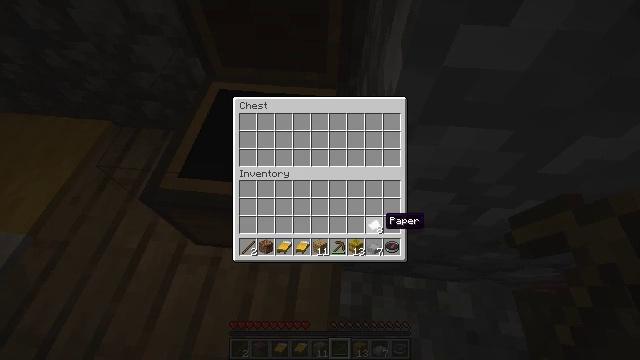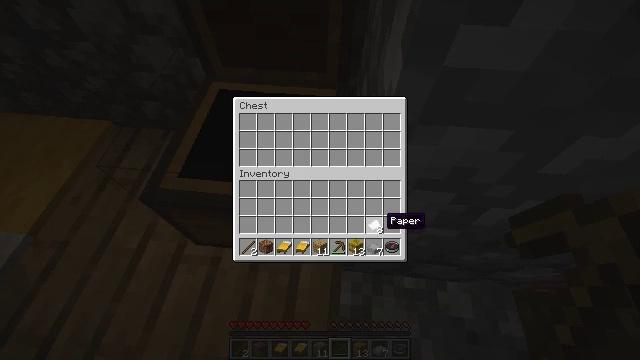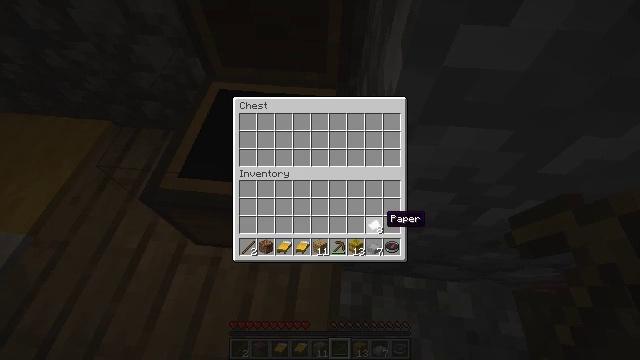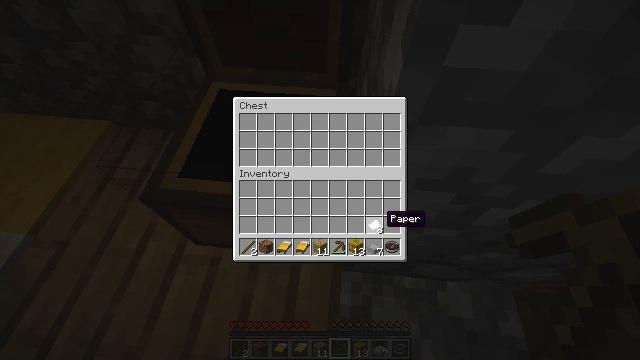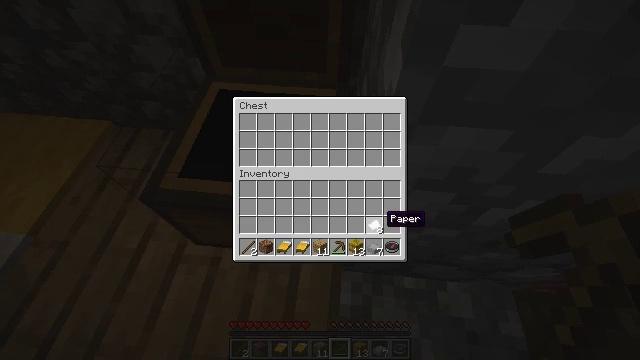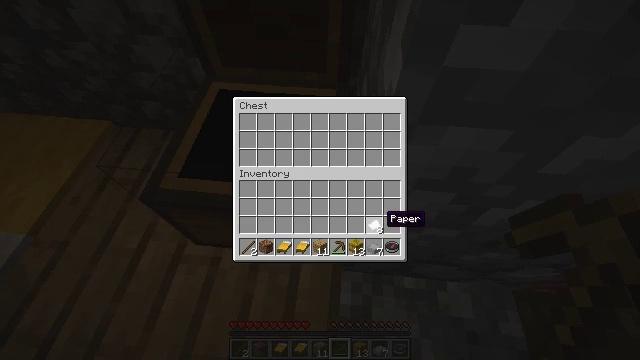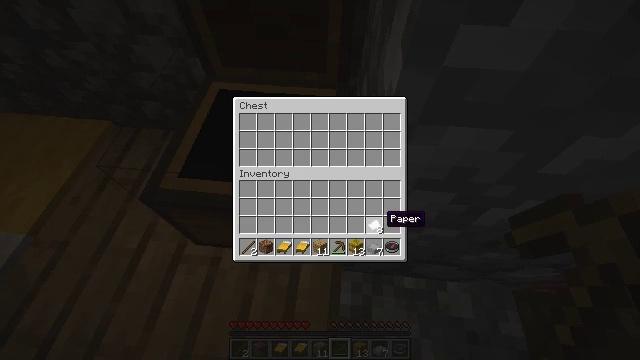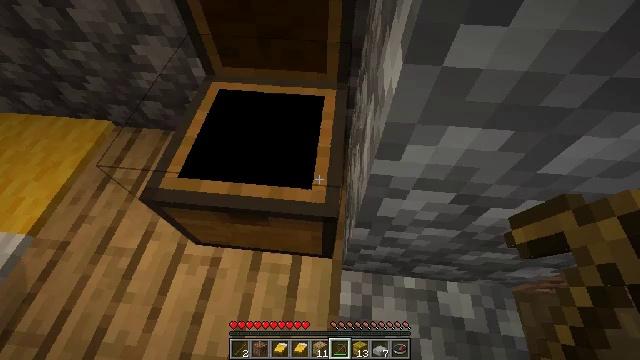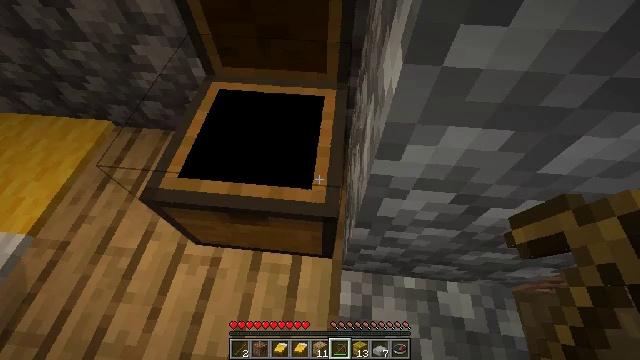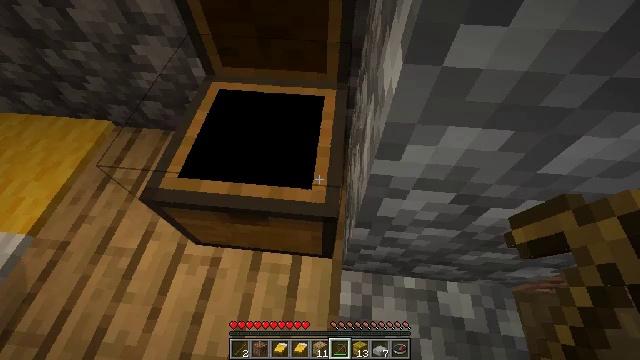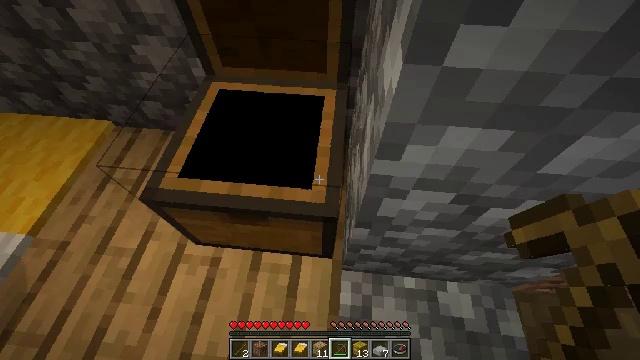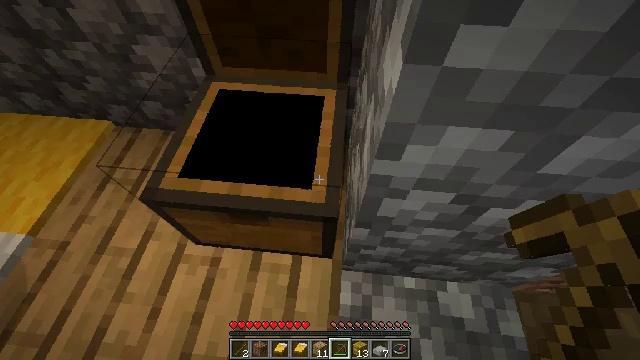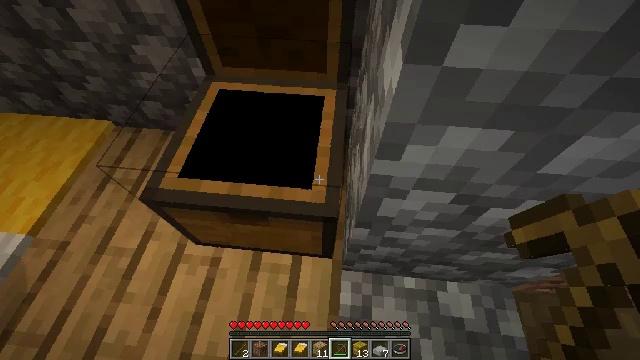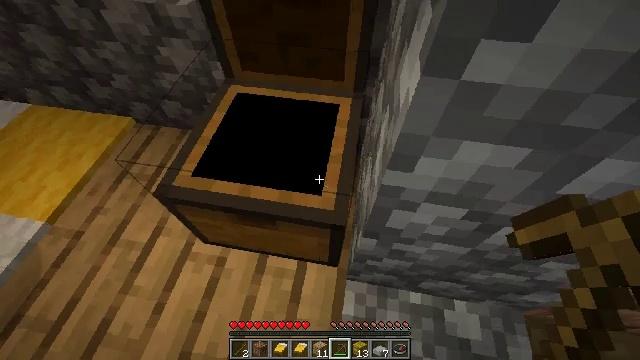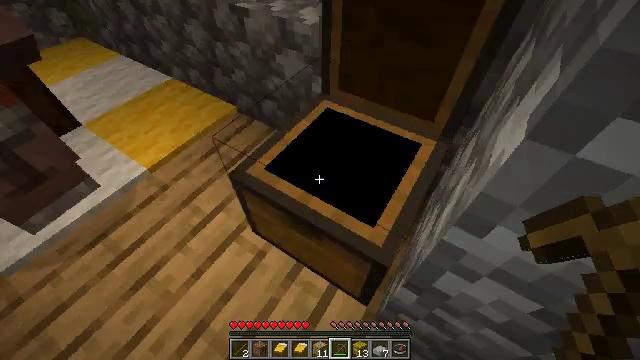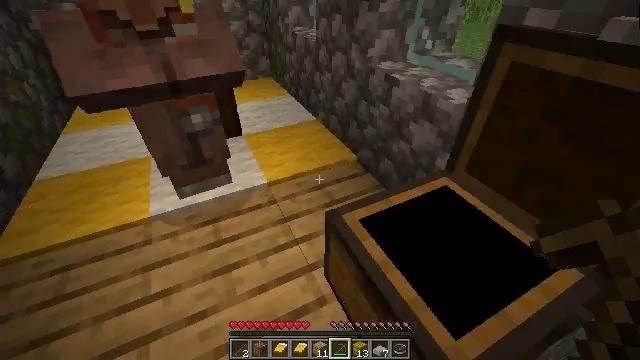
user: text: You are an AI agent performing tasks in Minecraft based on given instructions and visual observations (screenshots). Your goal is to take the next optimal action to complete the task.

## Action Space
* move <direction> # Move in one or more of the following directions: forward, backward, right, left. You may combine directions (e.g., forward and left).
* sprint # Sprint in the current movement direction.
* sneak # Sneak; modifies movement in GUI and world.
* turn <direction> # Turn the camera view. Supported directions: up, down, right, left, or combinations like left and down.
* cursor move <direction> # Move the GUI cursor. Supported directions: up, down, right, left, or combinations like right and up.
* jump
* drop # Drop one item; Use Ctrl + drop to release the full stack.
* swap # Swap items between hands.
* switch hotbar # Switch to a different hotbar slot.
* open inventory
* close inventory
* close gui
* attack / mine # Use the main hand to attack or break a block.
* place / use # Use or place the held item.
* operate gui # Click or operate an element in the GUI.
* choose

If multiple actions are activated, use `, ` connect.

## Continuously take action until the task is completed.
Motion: motion action
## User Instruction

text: Pick up the white carpet.
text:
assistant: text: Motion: no_op
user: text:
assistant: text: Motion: no_op
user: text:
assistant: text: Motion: no_op
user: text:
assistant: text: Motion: no_op
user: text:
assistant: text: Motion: no_op
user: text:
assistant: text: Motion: no_op
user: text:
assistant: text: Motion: no_op
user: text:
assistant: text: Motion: close gui
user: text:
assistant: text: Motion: open inventory
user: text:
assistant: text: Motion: no_op
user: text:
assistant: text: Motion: no_op
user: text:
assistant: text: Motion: no_op
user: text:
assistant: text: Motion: turn left and up
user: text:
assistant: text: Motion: turn left and up
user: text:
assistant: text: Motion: turn left and up
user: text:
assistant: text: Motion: turn left and up
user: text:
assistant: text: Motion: turn left and up
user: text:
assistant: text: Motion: turn left and up
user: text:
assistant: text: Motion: move right
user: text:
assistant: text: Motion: move right, turn left
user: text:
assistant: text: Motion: move right, turn left and down
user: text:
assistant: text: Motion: move right, turn left and down
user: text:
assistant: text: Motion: move right, turn left
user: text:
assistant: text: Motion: move right
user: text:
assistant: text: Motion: no_op
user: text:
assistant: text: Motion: move forward
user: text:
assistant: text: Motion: move forward, turn down
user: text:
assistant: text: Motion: move forward, turn left and down
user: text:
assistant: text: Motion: turn left and down
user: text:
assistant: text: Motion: no_op